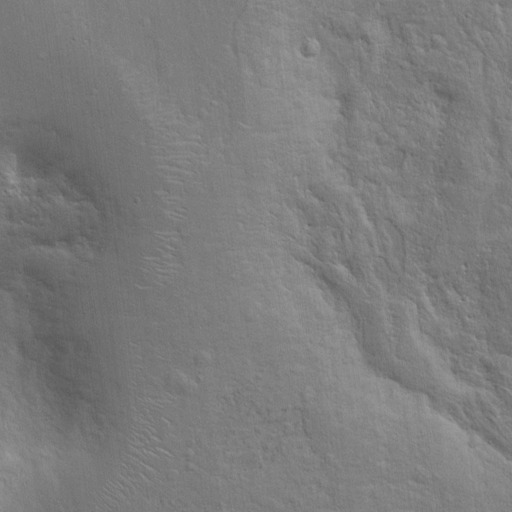
Classes present: Background, Cone